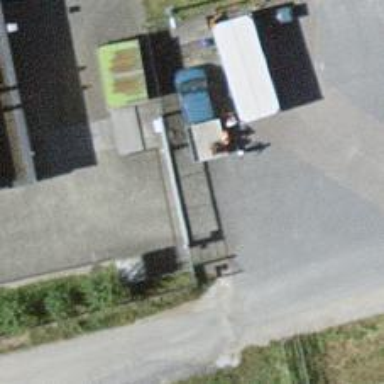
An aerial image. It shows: Gate.